Question: # Goal:
1. json_encode a PHP object that has private properties
2. Send the encoded object as a datastring through Low Level AJAX using jQuery
3. json_decode the PHP object in the AJAX URL to which the request is sent
4. win
# Problem:
On step 3, <URL>
### The Class:
'''
class Stream {
private $limit;
private $type;
private $sort;
private $offset=0;
private $userID;
private $catID;
private $content = array();
private $num_posts;
function __construct(){
$a = func_get_args();
$i = func_num_args();
if (method_exists($this,$f='__construct'.$i)) {
call_user_func_array(array($this,$f),$a);
}
}
function __construct5($limit, $type, $sort, $userID, $catID){
$this->limit = $limit;
$this->type = $type;
$this->sort = $sort;
$this->userID = $userID;
$this->catID = $catID;
//$this->num_posts = $this->retrieveTotal();
//$this->setContent();
}
function __get($name) {
if(isset($this->$name)){
return $this->$name;
}
}
public function encodeJSON(){
foreach ($this as $key => $value){
if($key != 'content'){
$json->$key = $value;
}
}
return json_encode($json);
}
public function decodeJSON($json_str){
$json = json_decode($json_str, true);
echo '<br>error: '.json_last_error();
foreach ($json as $key => $value){
$this->$key = $value;
}
}
}
//create the object to be encoded
$strm = new Stream(5, 'toc', ' ', 1, ' ');
/*this test works
$d=$strm->encodeJSON();
$st = new Stream();
$st->decodeJSON($d);
*/
'''
### The AJAX function:
'''
<!DOCTYPE html PUBLIC "-//W3C//DTD XHTML 1.0 Transitional//EN" "http://www.w3.org/TR/xhtml1/DTD/xhtml1-transitional.dtd">
<html xmlns="http://www.w3.org/1999/xhtml">
<head>
<meta http-equiv="Content-Type" content="text/html; charset=UTF-8" />
<script src="https://ajax.googleapis.com/ajax/libs/jquery/1.7.1/jquery.min.js" type="text/javascript"></script>
<script type="text/javascript">
//load more posts
$("#active").live("click", function() {
var stream= '<?= $strm->encodeJSON();?>';
var dataString = 'stream='+stream;
var request = $.ajax({
type: "POST",
url: "ajax/loadmore.php",
data: dataString,
beforeSend:function(data){
$('.load-more').html('<img src="ajax/loader.gif" alt="Loading..." />');
},
success: function(html) {
$('#active').remove();
$('#stream').append(html);
}
});
//ajax error reporting
request.fail(function(jqXHR, textStatus) {
$('#active').html(textStatus);
});
});
</script>
<a class='load-more' id='active'>load more posts</a>
'''
### The AJAX request (loadmore.php):
'''
require_once'../../classes/stream.class.php';
$strm = new Stream();
$strm->decodeJSON($_POST['stream']);
'''
### What I have tried:
This snippet of code
'''
$d=$strm->encodeJSON();
$st = new Stream();
$st->decodeJSON($d);
'''
works fine. That would lead me to believe that AJAX is interfering with the decoding.
I have also tried changing '$json = json_decode($json_str, true);' to '$json = json_decode(utf8_encode($json_str), true);' and nothing changes.
suggesting that I make the class properties public is NOT a solution
when I echo the string, '{ "limit": "5", "type": "toc", "sort": " ", "offset": "0", "userID": "3", "catID": " ", "num_posts": "2" }' being sent to decodeJSON it tests as <URL>
This screenshot shows the arg $json_str that is being sent to decodeJSON($json_str) and the error code.

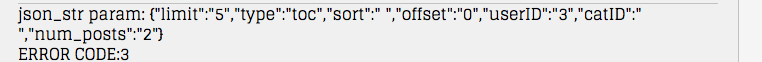
Answer: After much trial and error I figured out the issue. When I was instantiating the 'Stream object'that was to be encoded, instead of using '1' i was using '$userID' which was being cast as a string and messing with the URI encoding
'stream=%7B%22limit%22%3A%225%22%2C%22type%22%3A%22toc%22%2C%22sort%22%3A%22%20%22%2C%22offset%22%3A%220%22%2C%22userID%22%3A%223%00%00%00%00%00%00%00%00%00%00%00%00%00%00%00%22%2C%22catID%22%3A%22%20%22%2C%22num_posts%22%3A%222%22%7D'
I'm not really sure WHY it behaves that way, but the solution is casting the $userID as an integer. so:
'''
$strm = new Stream(5, 'toc', ' ', (int)$userID, ' ');
'''
The URI encoding changes to:
'stream=%7B%22limit%22%3A%225%22%2C%22type%22%3A%22toc%22%2C%22sort%22%3A%22%20%22%2C%22offset %22%3A%220%22%2C%22userID%22%3A%223%22%2C%22catID%22%3A%22%20%22%2C%22num_posts%22%3A%222%22%7D'
and json_decode return an array.